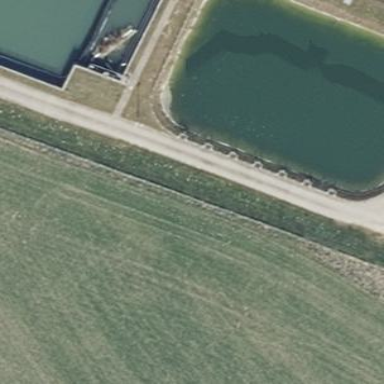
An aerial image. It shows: Body of wastewater.